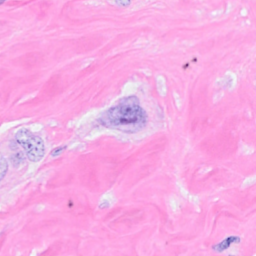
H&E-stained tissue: Breast